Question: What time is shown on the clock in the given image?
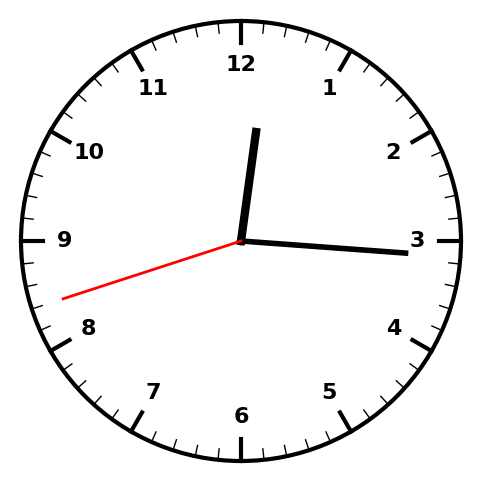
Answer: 12:15:42